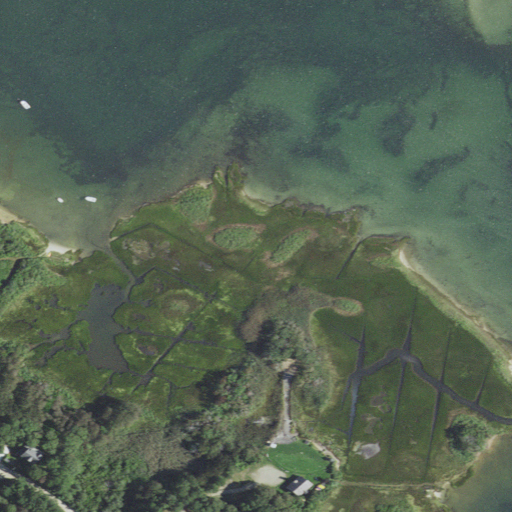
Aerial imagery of cape in Massachusetts named Dividend Point containing herbaceous wetlands, open water, deciduous forest, grassland, low intensity development, open development, and evergreen forest